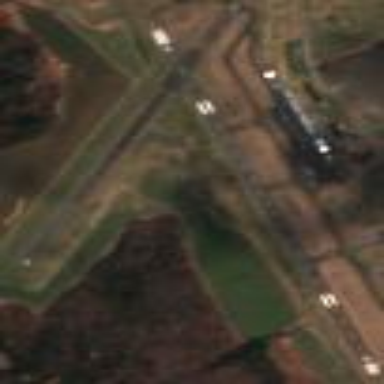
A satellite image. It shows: Runway at airport.